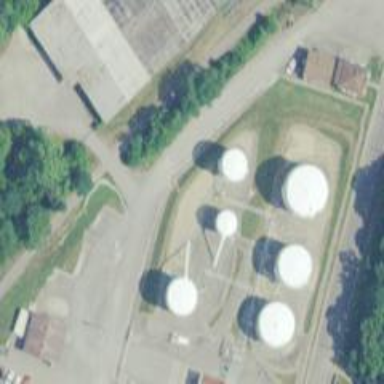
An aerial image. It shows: Silo.